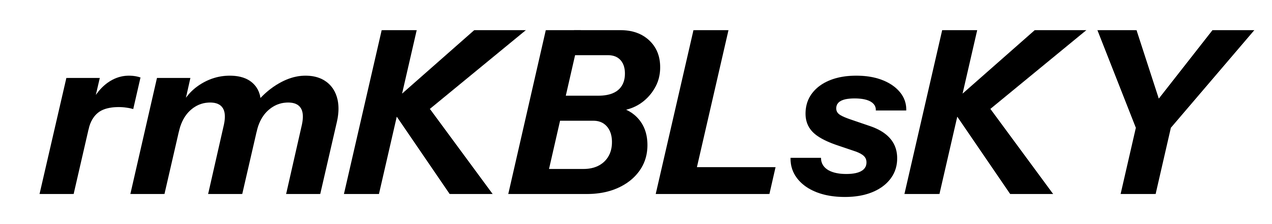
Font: InstrumentSans-Italic_Bold_Italic